Question: i m having problem on getting the session object on my dao layer i have integrated my hibernate DAO with spring but i don't able to figure out the problem this is my errors
'''
8 Mar, 2013 5:05:33 PM org.apache.catalina.core.AprLifecycleListener init
INFO: The APR based Apache Tomcat Native library which allows optimal performance in production environments was not found on the java.library.path: C:\Program Files\Java\jre6\bin;C:\Windows\Sun\Java\bin;C:\Windows\system32;C:\Windows;C:\Program Files\Common Files\Microsoft Shared\Windows Live;C:\Program Files (x86)\Common Files\Microsoft Shared\Windows Live;C:\Windows\system32;C:\Windows;C:\Windows\System32\Wbem;C:\Windows\System32\WindowsPowerShell\v1.0\;C:\Program Files (x86)\Intel\Services\IPT\;C:\Program Files (x86)\NTRU Cryptosystems\NTRU TCG Software Stack\bin\;C:\Program Files\NTRU Cryptosystems\NTRU TCG Software Stack\bin\;C:\Program Files\Dell\Dell Data Protection\Access\Advanced\Wave\Gemalto\Access Client\v5\;C:\Program Files (x86)\Windows Live\Shared;C:\Program Files\Java\jdk1.6.0_31\bin;;.
8 Mar, 2013 5:05:34 PM org.apache.tomcat.util.digester.SetPropertiesRule begin
WARNING: [SetPropertiesRule]{Server/Service/Engine/Host/Context} Setting property 'source' to 'org.eclipse.jst.jee.server:EmployeeWebSpring' did not find a matching property.
8 Mar, 2013 5:05:34 PM org.apache.coyote.AbstractProtocol init
INFO: Initializing ProtocolHandler ["http-bio-8080"]
8 Mar, 2013 5:05:34 PM org.apache.coyote.AbstractProtocol init
INFO: Initializing ProtocolHandler ["ajp-bio-8009"]
8 Mar, 2013 5:05:34 PM org.apache.catalina.startup.Catalina load
INFO: Initialization processed in 459 ms
8 Mar, 2013 5:05:34 PM org.apache.catalina.core.StandardService startInternal
INFO: Starting service Catalina
8 Mar, 2013 5:05:34 PM org.apache.catalina.core.StandardEngine startInternal
INFO: Starting Servlet Engine: Apache Tomcat/7.0.26
8 Mar, 2013 5:05:34 PM org.apache.catalina.loader.WebappClassLoader validateJarFile
INFO: validateJarFile(C:\Users\ankurj\hibernate\.metadata\.plugins\org.eclipse.wst.server.core\tmp0\wtpwebapps\EmployeeWebSpring\WEB-INF\lib\servlet-2.3.jar) - jar not loaded. See Servlet Spec 2.3, section 9.7.2. Offending class: javax/servlet/Servlet.class
8 Mar, 2013 5:05:34 PM org.apache.catalina.startup.TaglibUriRule body
INFO: TLD skipped. URI: http://www.springframework.org/tags is already defined
8 Mar, 2013 5:05:34 PM org.apache.catalina.startup.TaglibUriRule body
INFO: TLD skipped. URI: http://www.springframework.org/tags/form is already defined
8 Mar, 2013 5:05:35 PM org.apache.catalina.core.ApplicationContext log
INFO: Initializing Spring FrameworkServlet 'ds'
8 Mar, 2013 5:05:37 PM org.apache.coyote.AbstractProtocol start
INFO: Starting ProtocolHandler ["http-bio-8080"]
8 Mar, 2013 5:05:37 PM org.apache.coyote.AbstractProtocol start
INFO: Starting ProtocolHandler ["ajp-bio-8009"]
8 Mar, 2013 5:05:37 PM org.apache.catalina.startup.Catalina start
INFO: Server startup in 3621 ms
8 Mar, 2013 5:05:38 PM org.apache.jasper.compiler.TldLocationsCache tldScanJar
INFO: At least one JAR was scanned for TLDs yet contained no TLDs. Enable debug logging for this logger for a complete list of JARs that were scanned but no TLDs were found in them. Skipping unneeded JARs during scanning can improve startup time and JSP compilation time.
8 Mar, 2013 5:05:51 PM org.apache.catalina.core.StandardWrapperValve invoke
SEVERE: Servlet.service() for servlet [ds] in context with path [/EmployeeWebSpring] threw exception [Handler processing failed; nested exception is java.lang.NoSuchMethodError: org.hibernate.SessionFactory.openSession()Lorg/hibernate/Session;] with root cause
java.lang.NoSuchMethodError: org.hibernate.SessionFactory.openSession()Lorg/hibernate/Session;
at com.nousinfo.tutorial.dao.impl.EmployeeDAOImpl.getAllEmployees(EmployeeDAOImpl.java:56)
at com.nousinfo.tutorial.service.impl.EmployeeServiceImpl.getAllEmployees(EmployeeServiceImpl.java:50)
at com.nousinfo.tutorial.controllers.SearchEmployeeController.getAllEmployee(SearchEmployeeController.java:193)
at sun.reflect.NativeMethodAccessorImpl.invoke0(Native Method)
at sun.reflect.NativeMethodAccessorImpl.invoke(Unknown Source)
at sun.reflect.DelegatingMethodAccessorImpl.invoke(Unknown Source)
at java.lang.reflect.Method.invoke(Unknown Source)
at org.springframework.web.bind.annotation.support.HandlerMethodInvoker.invokeHandlerMethod(HandlerMethodInvoker.java:175)
at org.springframework.web.servlet.mvc.annotation.AnnotationMethodHandlerAdapter.invokeHandlerMethod(AnnotationMethodHandlerAdapter.java:421)
at org.springframework.web.servlet.mvc.annotation.AnnotationMethodHandlerAdapter.handle(AnnotationMethodHandlerAdapter.java:409)
at org.springframework.web.servlet.DispatcherServlet.doDispatch(DispatcherServlet.java:774)
at org.springframework.web.servlet.DispatcherServlet.doService(DispatcherServlet.java:719)
at org.springframework.web.servlet.FrameworkServlet.processRequest(FrameworkServlet.java:644)
at org.springframework.web.servlet.FrameworkServlet.doGet(FrameworkServlet.java:549)
at javax.servlet.http.HttpServlet.service(HttpServlet.java:621)
at javax.servlet.http.HttpServlet.service(HttpServlet.java:722)
at org.apache.catalina.core.ApplicationFilterChain.internalDoFilter(ApplicationFilterChain.java:305)
at org.apache.catalina.core.ApplicationFilterChain.doFilter(ApplicationFilterChain.java:210)
at org.apache.catalina.core.StandardWrapperValve.invoke(StandardWrapperValve.java:224)
at org.apache.catalina.core.StandardContextValve.invoke(StandardContextValve.java:169)
at org.apache.catalina.authenticator.AuthenticatorBase.invoke(AuthenticatorBase.java:472)
at org.apache.catalina.core.StandardHostValve.invoke(StandardHostValve.java:168)
at org.apache.catalina.valves.ErrorReportValve.invoke(ErrorReportValve.java:98)
at org.apache.catalina.valves.AccessLogValve.invoke(AccessLogValve.java:927)
at org.apache.catalina.core.StandardEngineValve.invoke(StandardEngineValve.java:118)
at org.apache.catalina.connector.CoyoteAdapter.service(CoyoteAdapter.java:407)
at org.apache.coyote.http11.AbstractHttp11Processor.process(AbstractHttp11Processor.java:987)
at org.apache.coyote.AbstractProtocol$AbstractConnectionHandler.process(AbstractProtocol.java:579)
at org.apache.tomcat.util.net.JIoEndpoint$SocketProcessor.run(JIoEndpoint.java:309)
at java.util.concurrent.ThreadPoolExecutor$Worker.runTask(Unknown Source)
at java.util.concurrent.ThreadPoolExecutor$Worker.run(Unknown Source)
at java.lang.Thread.run(Unknown Source)
8 Mar, 2013 5:06:08 PM org.apache.catalina.core.StandardWrapperValve invoke
SEVERE: Servlet.service() for servlet [ds] in context with path [/EmployeeWebSpring] threw exception [Handler processing failed; nested exception is java.lang.NoSuchMethodError: org.hibernate.SessionFactory.openSession()Lorg/hibernate/Session;] with root cause
java.lang.NoSuchMethodError: org.hibernate.SessionFactory.openSession()Lorg/hibernate/Session;
at com.nousinfo.tutorial.dao.impl.DepartmentDAOImpl.getDepartment(DepartmentDAOImpl.java:155)
at com.nousinfo.tutorial.service.impl.DepartmentServiceImpl.getDepartment(DepartmentServiceImpl.java:96)
at com.nousinfo.tutorial.controllers.SearchDepartmentController.searchByDepartmentNo(SearchDepartmentController.java:84)
at sun.reflect.NativeMethodAccessorImpl.invoke0(Native Method)
at sun.reflect.NativeMethodAccessorImpl.invoke(Unknown Source)
at sun.reflect.DelegatingMethodAccessorImpl.invoke(Unknown Source)
at java.lang.reflect.Method.invoke(Unknown Source)
at org.springframework.web.bind.annotation.support.HandlerMethodInvoker.invokeHandlerMethod(HandlerMethodInvoker.java:175)
at org.springframework.web.servlet.mvc.annotation.AnnotationMethodHandlerAdapter.invokeHandlerMethod(AnnotationMethodHandlerAdapter.java:421)
at org.springframework.web.servlet.mvc.annotation.AnnotationMethodHandlerAdapter.handle(AnnotationMethodHandlerAdapter.java:409)
at org.springframework.web.servlet.DispatcherServlet.doDispatch(DispatcherServlet.java:774)
at org.springframework.web.servlet.DispatcherServlet.doService(DispatcherServlet.java:719)
at org.springframework.web.servlet.FrameworkServlet.processRequest(FrameworkServlet.java:644)
at org.springframework.web.servlet.FrameworkServlet.doPost(FrameworkServlet.java:560)
at javax.servlet.http.HttpServlet.service(HttpServlet.java:641)
at javax.servlet.http.HttpServlet.service(HttpServlet.java:722)
at org.apache.catalina.core.ApplicationFilterChain.internalDoFilter(ApplicationFilterChain.java:305)
at org.apache.catalina.core.ApplicationFilterChain.doFilter(ApplicationFilterChain.java:210)
at org.apache.catalina.core.StandardWrapperValve.invoke(StandardWrapperValve.java:224)
at org.apache.catalina.core.StandardContextValve.invoke(StandardContextValve.java:169)
at org.apache.catalina.authenticator.AuthenticatorBase.invoke(AuthenticatorBase.java:472)
at org.apache.catalina.core.StandardHostValve.invoke(StandardHostValve.java:168)
at org.apache.catalina.valves.ErrorReportValve.invoke(ErrorReportValve.java:98)
at org.apache.catalina.valves.AccessLogValve.invoke(AccessLogValve.java:927)
at org.apache.catalina.core.StandardEngineValve.invoke(StandardEngineValve.java:118)
at org.apache.catalina.connector.CoyoteAdapter.service(CoyoteAdapter.java:407)
at org.apache.coyote.http11.AbstractHttp11Processor.process(AbstractHttp11Processor.java:987)
at org.apache.coyote.AbstractProtocol$AbstractConnectionHandler.process(AbstractProtocol.java:579)
at org.apache.tomcat.util.net.JIoEndpoint$SocketProcessor.run(JIoEndpoint.java:309)
at java.util.concurrent.ThreadPoolExecutor$Worker.runTask(Unknown Source)
at java.util.concurrent.ThreadPoolExecutor$Worker.run(Unknown Source)
at java.lang.Thread.run(Unknown Source)
8 Mar, 2013 5:37:40 PM org.apache.catalina.core.StandardWrapperValve invoke
SEVERE: Servlet.service() for servlet [ds] in context with path [/EmployeeWebSpring] threw exception [Handler processing failed; nested exception is java.lang.NoSuchMethodError: org.hibernate.SessionFactory.openSession()Lorg/hibernate/Session;] with root cause
java.lang.NoSuchMethodError: org.hibernate.SessionFactory.openSession()Lorg/hibernate/Session;
at com.nousinfo.tutorial.dao.impl.EmployeeDAOImpl.getAllEmployees(EmployeeDAOImpl.java:56)
at com.nousinfo.tutorial.service.impl.EmployeeServiceImpl.getAllEmployees(EmployeeServiceImpl.java:50)
at com.nousinfo.tutorial.controllers.SearchEmployeeController.getAllEmployee(SearchEmployeeController.java:193)
at sun.reflect.NativeMethodAccessorImpl.invoke0(Native Method)
at sun.reflect.NativeMethodAccessorImpl.invoke(Unknown Source)
at sun.reflect.DelegatingMethodAccessorImpl.invoke(Unknown Source)
at java.lang.reflect.Method.invoke(Unknown Source)
at org.springframework.web.bind.annotation.support.HandlerMethodInvoker.invokeHandlerMethod(HandlerMethodInvoker.java:175)
at org.springframework.web.servlet.mvc.annotation.AnnotationMethodHandlerAdapter.invokeHandlerMethod(AnnotationMethodHandlerAdapter.java:421)
at org.springframework.web.servlet.mvc.annotation.AnnotationMethodHandlerAdapter.handle(AnnotationMethodHandlerAdapter.java:409)
at org.springframework.web.servlet.DispatcherServlet.doDispatch(DispatcherServlet.java:774)
at org.springframework.web.servlet.DispatcherServlet.doService(DispatcherServlet.java:719)
at org.springframework.web.servlet.FrameworkServlet.processRequest(FrameworkServlet.java:644)
at org.springframework.web.servlet.FrameworkServlet.doGet(FrameworkServlet.java:549)
at javax.servlet.http.HttpServlet.service(HttpServlet.java:621)
at javax.servlet.http.HttpServlet.service(HttpServlet.java:722)
at org.apache.catalina.core.ApplicationFilterChain.internalDoFilter(ApplicationFilterChain.java:305)
at org.apache.catalina.core.ApplicationFilterChain.doFilter(ApplicationFilterChain.java:210)
at org.apache.catalina.core.StandardWrapperValve.invoke(StandardWrapperValve.java:224)
at org.apache.catalina.core.StandardContextValve.invoke(StandardContextValve.java:169)
at org.apache.catalina.authenticator.AuthenticatorBase.invoke(AuthenticatorBase.java:472)
at org.apache.catalina.core.StandardHostValve.invoke(StandardHostValve.java:168)
at org.apache.catalina.valves.ErrorReportValve.invoke(ErrorReportValve.java:98)
at org.apache.catalina.valves.AccessLogValve.invoke(AccessLogValve.java:927)
at org.apache.catalina.core.StandardEngineValve.invoke(StandardEngineValve.java:118)
at org.apache.catalina.connector.CoyoteAdapter.service(CoyoteAdapter.java:407)
at org.apache.coyote.http11.AbstractHttp11Processor.process(AbstractHttp11Processor.java:987)
at org.apache.coyote.AbstractProtocol$AbstractConnectionHandler.process(AbstractProtocol.java:579)
at org.apache.tomcat.util.net.JIoEndpoint$SocketProcessor.run(JIoEndpoint.java:309)
at java.util.concurrent.ThreadPoolExecutor$Worker.runTask(Unknown Source)
at java.util.concurrent.ThreadPoolExecutor$Worker.run(Unknown Source)
at java.lang.Thread.run(Unknown Source)
'''
this is my dispacher servlet
'''
<?xml version="1.0" encoding="UTF-8"?>
<beans xmlns="http://www.springframework.org/schema/beans"
xmlns:xsi="http://www.w3.org/2001/XMLSchema-instance" xmlns:p="http://www.springframework.org/schema/p"
xmlns:context="http://www.springframework.org/schema/context"
xmlns:mvc="http://www.springframework.org/schema/mvc"
xsi:schemaLocation="http://www.springframework.org/schema/beans
http://www.springframework.org/schema/beans/spring-beans-3.2.xsd
http://www.springframework.org/schema/context
http://www.springframework.org/schema/context/spring-context-3.2.xsd
http://www.springframework.org/schema/mvc
http://www.springframework.org/schema/mvc/spring-mvc-3.2.xsd">
<context:annotation-config />
<mvc:annotation-driven />
<bean class="org.springframework.jdbc.datasource.DriverManagerDataSource"
id="dataSource">
<property value="com.mysql.jdbc.Driver" name="driverClassName" />
<property value="jdbc:mysql://192.168.25.30:3306/employee"
name="url" />
<property value="hr" name="username" />
<property value="hr123" name="password" />
</bean>
<bean id="sessionFactory"
class="org.springframework.orm.hibernate3.annotation.AnnotationSessionFactoryBean">
<property name="dataSource" ref="dataSource" />
<property name="annotatedClasses">
<list>
<value>com.nousinfo.tutorial.model.Department</value>
<value>com.nousinfo.tutorial.model.Employee</value>
<value>com.nousinfo.tutorial.model.EmployeeProject</value>
</list>
</property>
<property name="hibernateProperties">
<props>
<prop key="hibernate.dialect">org.hibernate.dialect.HSQLDialect</prop>
<prop key="hibernate.show_sql">true</prop>
<prop key="hibernate.hbm2ddl.auto">update</prop>
</props>
</property>
</bean>
<bean id="employeeDaoImpl" class="com.nousinfo.tutorial.dao.impl.EmployeeDAOImpl">
<property name="sessionFactory" ref="sessionFactory" />
</bean>
<bean id="departmentDaoImpl" class="com.nousinfo.tutorial.dao.impl.DepartmentDAOImpl">
<property name="sessionFactory" ref="sessionFactory" />
</bean>
<bean id="projectDaoImpl" class="com.nousinfo.tutorial.dao.impl.ProjectDAOImpl">
<property name="sessionFactory" ref="sessionFactory" />
</bean>
<bean id="employeserviceImpl"
class=" com.nousinfo.tutorial.service.impl.EmployeeServiceImpl">
<property name="employeeDAOImpl" ref="employeeDaoImpl" />
</bean>
<bean id="departmentserviceImpl"
class=" com.nousinfo.tutorial.service.impl.DepartmentServiceImpl">
<property name="departmentDAOImpl" ref="departmentDaoImpl" />
</bean>
<bean id="projectserviceImpl" class="com.nousinfo.tutorial.service.impl.ProjectServiceImpl">
<property name="projectDAOImpl" ref="projectDaoImpl" />
</bean>
<bean id="employeeValidator" class="com.nousinfo.tutorial.validator.EmployeeValidator" />
<bean id="mycontroller"
class="com.nousinfo.tutorial.controllers.SearchEmployeeController">
<property name="employeeServiceImpl" ref="employeserviceImpl"></property>
</bean>
<bean id="emplController" class="com.nousinfo.tutorial.controllers.EmployeeController">
<property name="employeeServiceImpl" ref="employeserviceImpl" />
<property name="projectServiceImpl" ref="projectserviceImpl" />
<property name="employeeValidator" ref="employeeValidator"></property>
</bean>
<bean id="departmentValidator" class="com.nousinfo.tutorial.validator.DepartmentValidator" />
<bean id="deaprtmentController" class="com.nousinfo.tutorial.controllers.DepartmentController">
<property name="departmentServiceImpl" ref="departmentserviceImpl"></property>
<property name="departmentValidator" ref="departmentValidator"></property>
</bean>
<bean id="deptCotrooler"
class="com.nousinfo.tutorial.controllers.SearchDepartmentController">
<property name="departmentServiceImpl" ref="departmentserviceImpl"></property>
</bean>
<bean id="projectValidator" class="com.nousinfo.tutorial.validator.ProjectValidator" />
<bean id="projectController" class="com.nousinfo.tutorial.controllers.ProjectController">
<property name="projectServiceImpl" ref="projectserviceImpl"></property>
<property name="projectValidator" ref="projectValidator"></property>
</bean>
<bean id="projectSearchController"
class="com.nousinfo.tutorial.controllers.SearchProjectController">
<property name="projectServiceImpl" ref="projectserviceImpl"></property>
</bean>
<bean id="viewResolver"
class="org.springframework.web.servlet.view.InternalResourceViewResolver"
p:prefix="/WEB-INF/" p:suffix=".jsp" />
<bean id="messageSource"
class="org.springframework.context.support.ResourceBundleMessageSource">
<property name="basename" value="com/nousinfo/resources/messages" />
</bean>
<!-- Configure the multipart resolver -->
<bean id="multipartResolver"
class="org.springframework.web.multipart.commons.CommonsMultipartResolver">
</bean>
</beans>
'''
this is the way in dao layer i am setting session object
'''
public class EmployeeDAOImpl implements EmployeeDAO {
/**
* This block is used to initialising the session object created by
* sessionFactory using HibernateUtil class. A org.hibernate.Session
* represents a single-threaded unit of work.
*/
/*
* static { session = HibernateUtil.getSessionFactory().openSession(); }
*/
private SessionFactory sessionFactory;
/**
* @return the sessionFactory
*/
public SessionFactory getSessionFactory() {
return sessionFactory;
}
/**
* @param sessionFactory
* the sessionFactory to set
*/
public void setSessionFactory(SessionFactory sessionFactory) {
this.sessionFactory = sessionFactory;
}
/**
* This will get all employees from the database
*
* @return list of employee
*/
@SuppressWarnings("unchecked")
@Override
public List<Employee> getAllEmployees() {
Session session = sessionFactory.openSession();
Criteria criteria = (Criteria) session.createCriteria(Employee.class);
List<Employee> employeeList = criteria.list();
return employeeList;
}}
'''

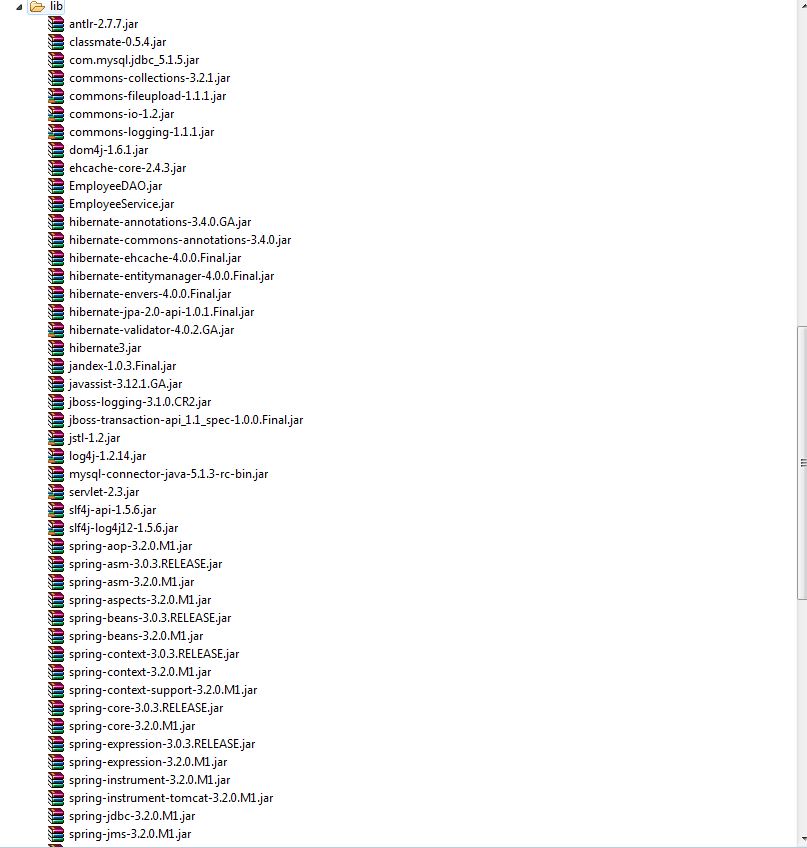
Answer: I notice that hibernate-core is conspicuously missing from your classpath. That one's important, since it's where all the Hibernate code lives. Also, in a Spring Hibernate app, you should always use <URL> for details.